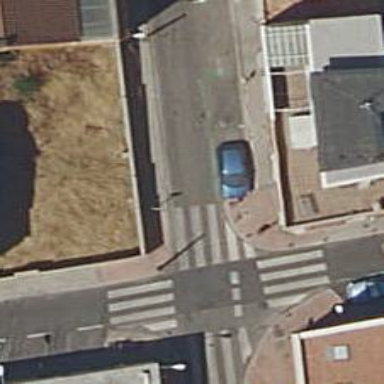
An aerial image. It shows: Uncontrolled crossing on the road.